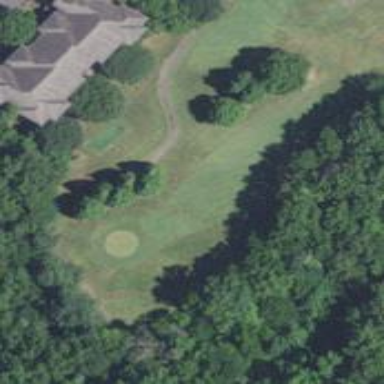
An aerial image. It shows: Golf hole.